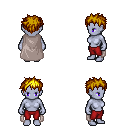
a pixel art fantasy rpg character, female body template, dark elf, purple skin, gray cape, red pants, blonde bedhead hairstyle, four views (front, back, left, right), 2x2 character sprite sheet, small pixel art, hard edges, no anti-aliasing